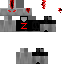
A female skeleton skin with dark skin, wearing red helmet dressed in a red tshirt and red pants, featuring a closed mouth.